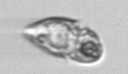
Label: Amphidinium